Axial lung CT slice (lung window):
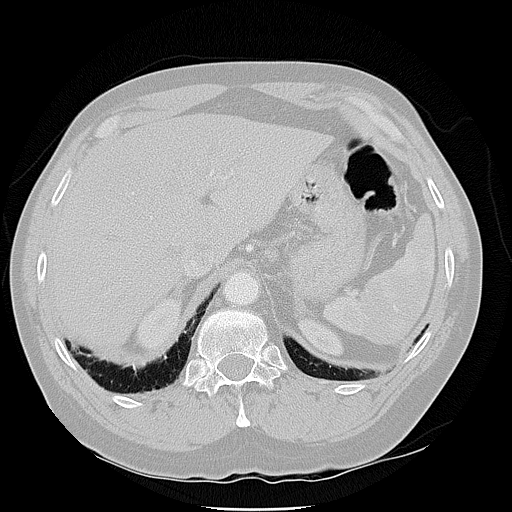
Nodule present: no